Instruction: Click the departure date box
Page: home
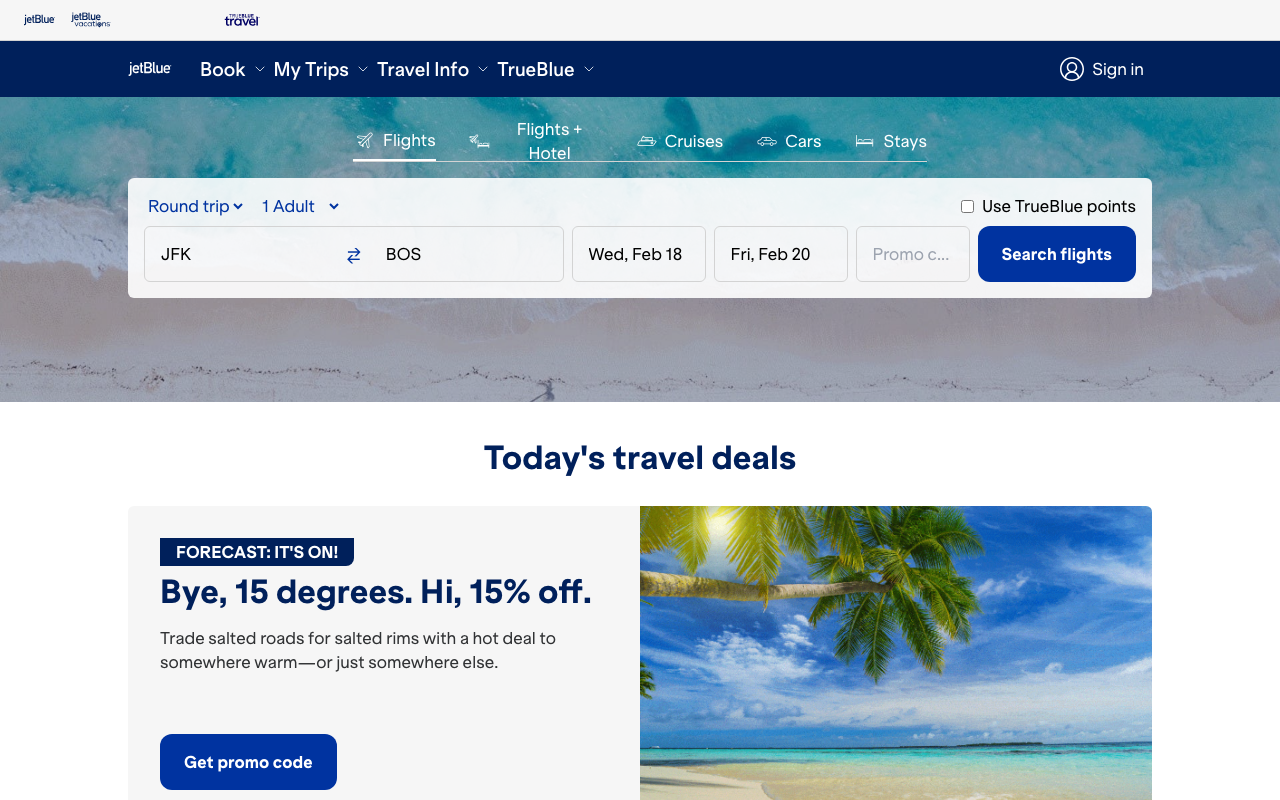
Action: click